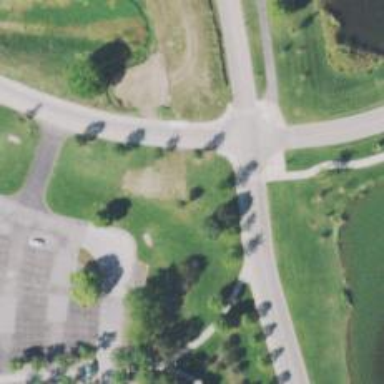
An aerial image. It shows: Disc golf basket.